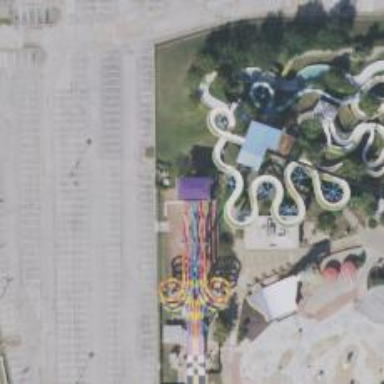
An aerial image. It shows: Tourism attraction featuring water slide.